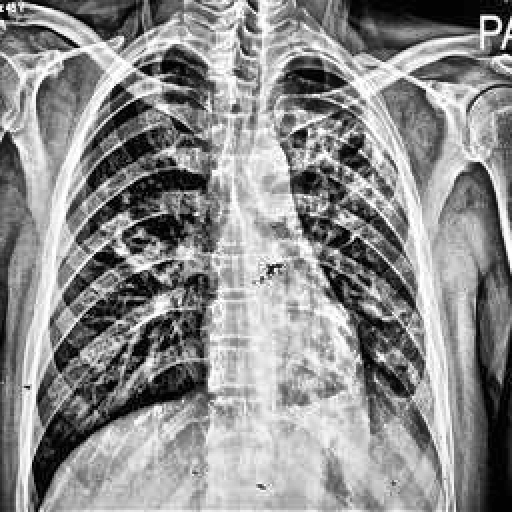
Finding: TUBERCULOSIS